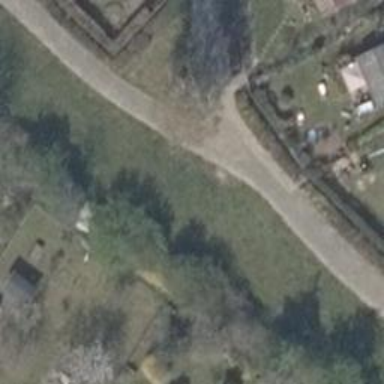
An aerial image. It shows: Footway along the road.